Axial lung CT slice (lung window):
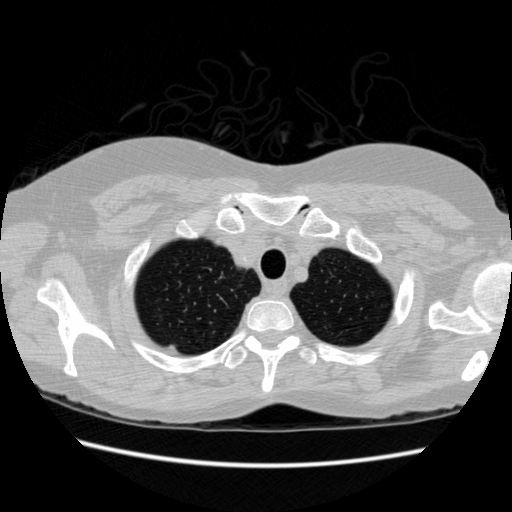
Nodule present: yes
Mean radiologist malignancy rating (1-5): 3